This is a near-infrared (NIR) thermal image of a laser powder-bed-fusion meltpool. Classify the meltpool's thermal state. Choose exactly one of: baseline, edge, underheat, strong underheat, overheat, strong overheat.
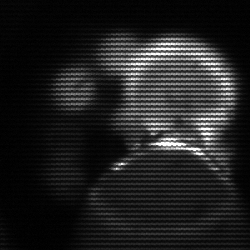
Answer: edge